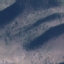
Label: HerbaceousVegetation